Question: I am new to Entity Framework. I have a model as given below.

Since I need to access this from Silverlight I have added a 'DomainService'
'''
[EnableClientAccess()]
public class DomainService1 : LinqToEntitiesDomainService<TESTDBEntities>
{
public IQueryable<Lecture> GetLectures()
{
return this.ObjectContext.Lectures;
}
public IQueryable<ProjectGroup> GetProjectGroups()
{
return this.ObjectContext.ProjectGroups;
}
public IQueryable<Student> GetStudents()
{
return this.ObjectContext.Students;
}
}
'''
I need to add a method to the domain service that returns 'List<Student>' for a given project group id.
'List<Student> GetStudentsByProject(int pgid)'
OR
'IQueryable<Student> GetStudentsByProject(int pgid)'
Since this involves a join, I guess I have to change the 'Model.edmx' as well as 'DomainService.cs' file manually. How can I do this?
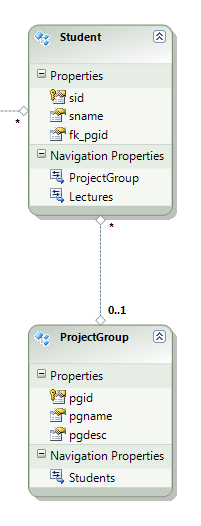
Answer: You shouldn't have to change the .edmx file.
'''
public List<Student> GetStudentsByProject(int pgid)
{
return this.ObjectContext.ProjectGroup.Where(pg => pg.pgid == pgid)
.SelectMany(pg => pg.Students).ToList();
}
'''